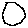
Label: hexagon